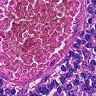
Metastatic tissue present: no